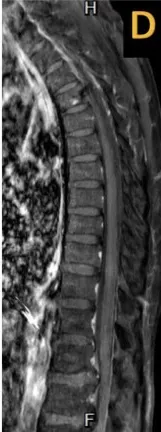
T1-weighted with gadolinium. Spinal magnetic resonance imaging depicts the absence of abnormal signal intensity and gadolinium enhancement.
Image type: radiology (mri)